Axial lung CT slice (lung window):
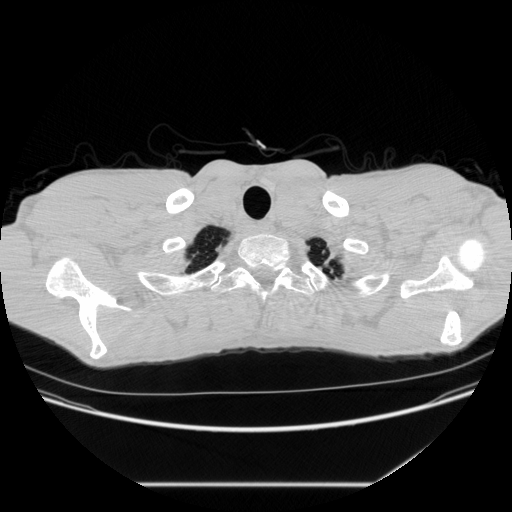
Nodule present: no